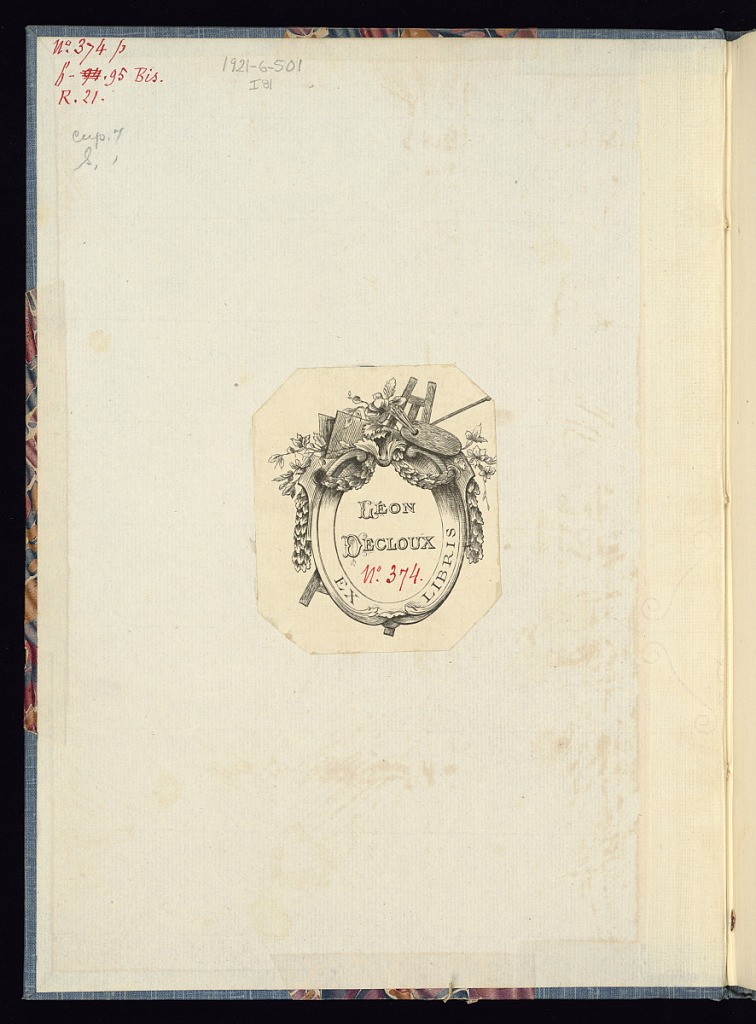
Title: Album of Prints: First and Second Series of Prints Designed and Engraved by Percenet
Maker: L.N. Percenet, French, born 1736
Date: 1761-1762
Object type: Album
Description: Album containing the First and Second Series of Prints Designed and Engraved by Percenet. Each series contains seven plates.